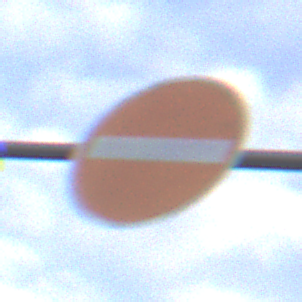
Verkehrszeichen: VerbotDerEinfahrt
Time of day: MorningAfternoon
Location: Outdoor (Suburban)
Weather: PartlyCloudy
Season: NotSpecified
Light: Natural